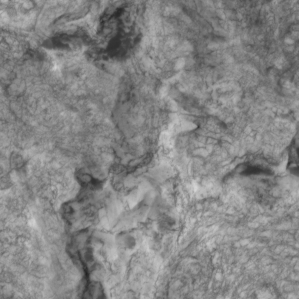
Label: non_frost